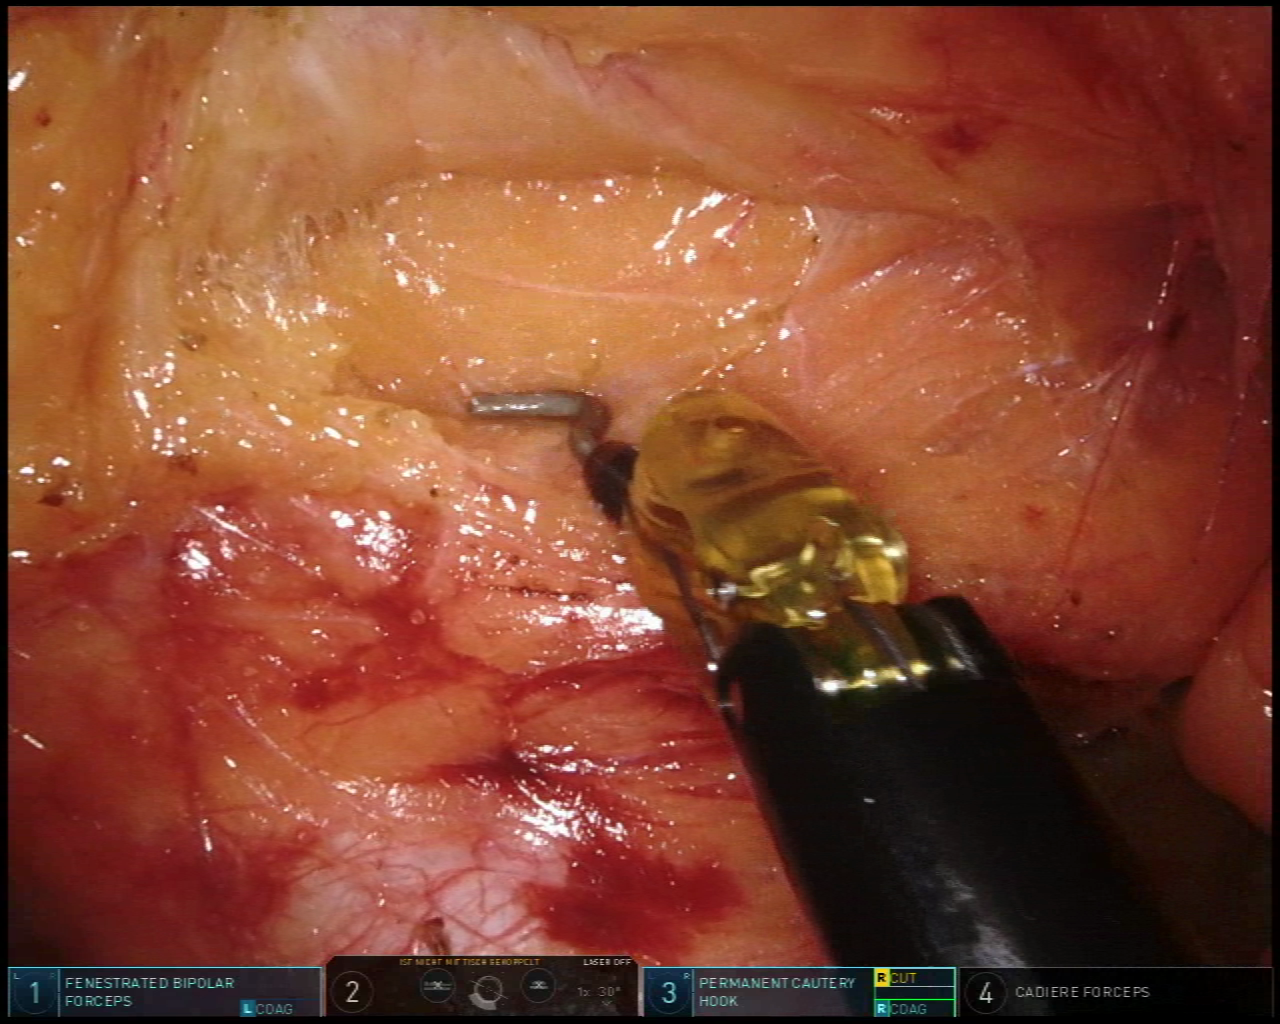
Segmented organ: inferior_mesenteric_artery
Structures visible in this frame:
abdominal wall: no
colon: no
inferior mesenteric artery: yes
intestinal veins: no
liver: no
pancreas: no
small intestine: no
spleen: no
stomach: no
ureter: no
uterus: no
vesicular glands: no